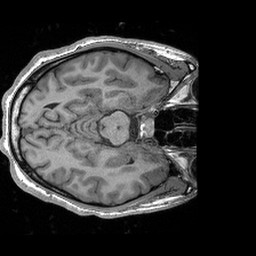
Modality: T1w
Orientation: axial
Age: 21
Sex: female
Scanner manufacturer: siemens
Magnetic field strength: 3 T
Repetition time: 2.4 s
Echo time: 0.00191 s